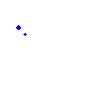
Particle: proton